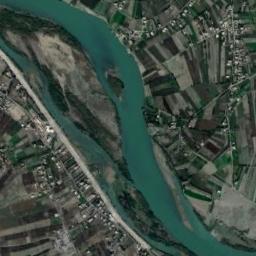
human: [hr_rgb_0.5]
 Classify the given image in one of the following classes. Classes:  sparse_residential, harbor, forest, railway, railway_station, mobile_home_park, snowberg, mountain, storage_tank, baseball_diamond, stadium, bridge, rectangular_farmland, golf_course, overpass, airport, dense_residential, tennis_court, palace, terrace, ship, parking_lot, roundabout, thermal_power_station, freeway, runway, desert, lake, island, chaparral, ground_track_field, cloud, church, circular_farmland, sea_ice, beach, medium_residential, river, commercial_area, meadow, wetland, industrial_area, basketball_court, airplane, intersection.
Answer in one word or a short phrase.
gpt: river